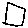
Label: square